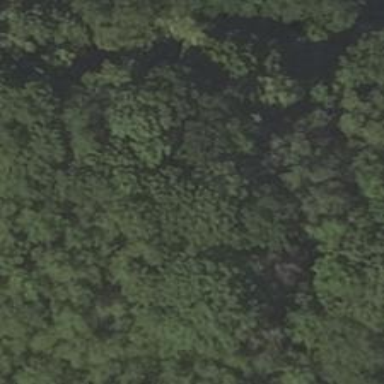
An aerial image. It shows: Broadleaved foliage.